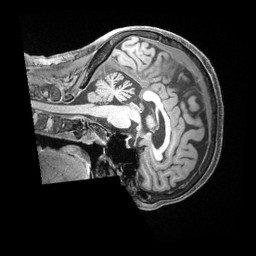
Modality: T1w
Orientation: sagittal
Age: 67
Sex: female
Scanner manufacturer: siemens
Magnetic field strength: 3 T
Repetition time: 2.5 s
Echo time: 0.00222 s